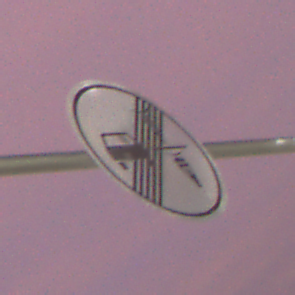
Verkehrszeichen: EndeVerbotUeberholenEinspurigeFahrzeuge
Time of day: SunriseSunset
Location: Outdoor (Urban)
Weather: PartlyCloudy
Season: NotSpecified
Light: Artificial